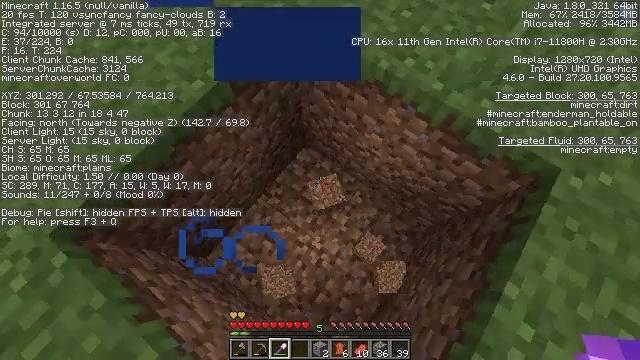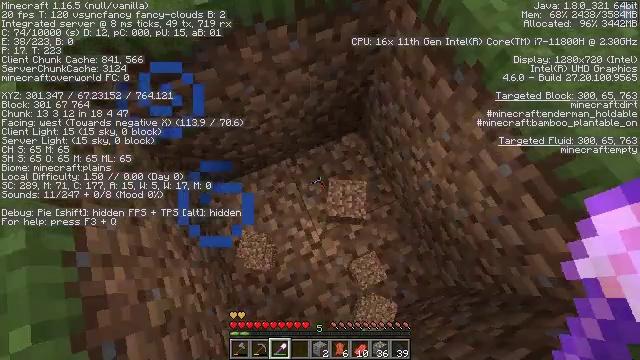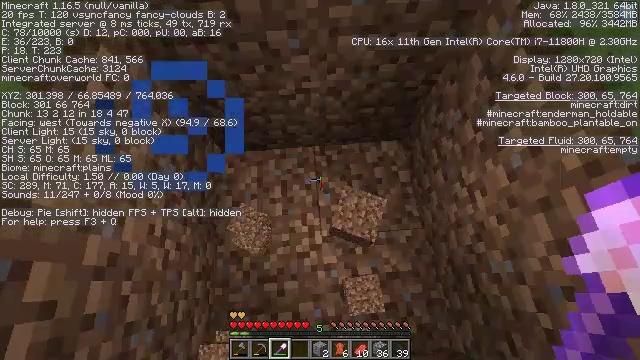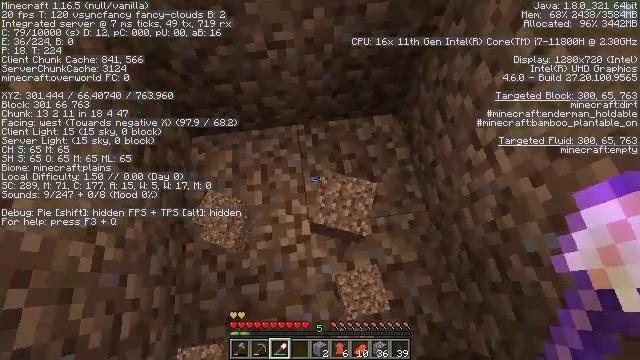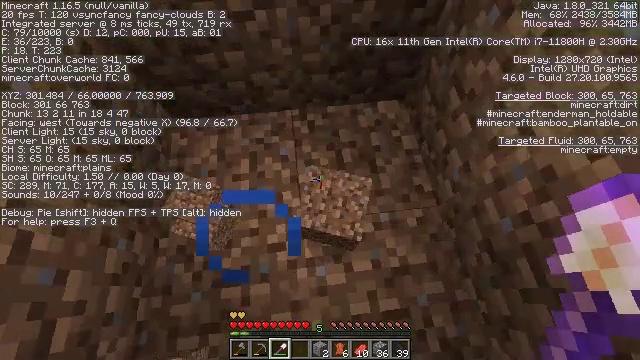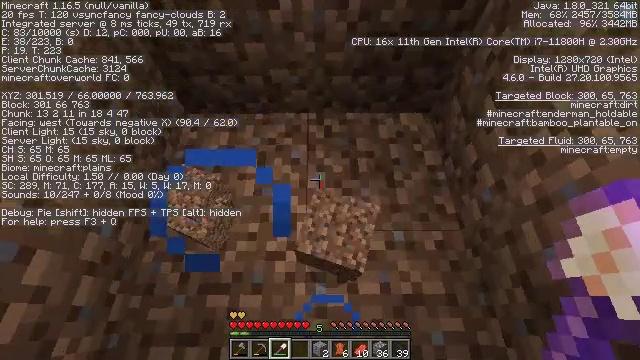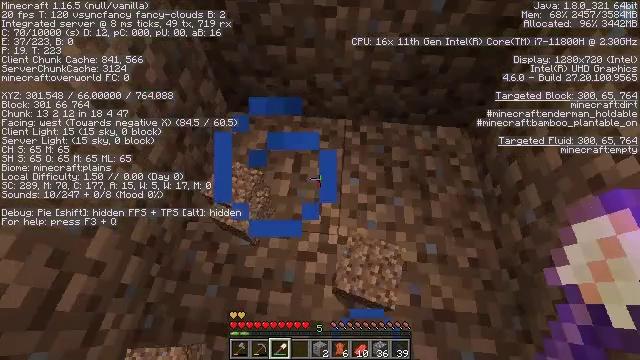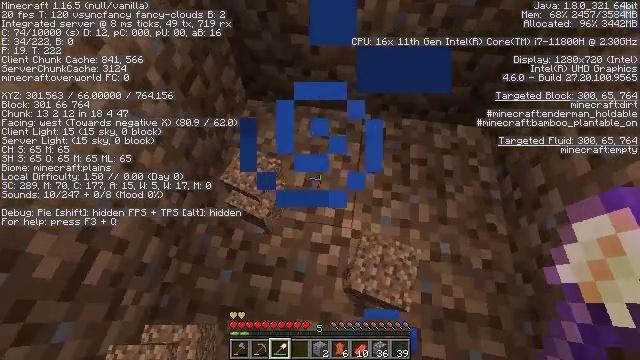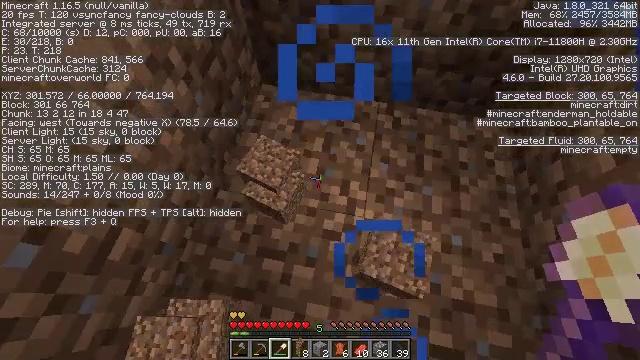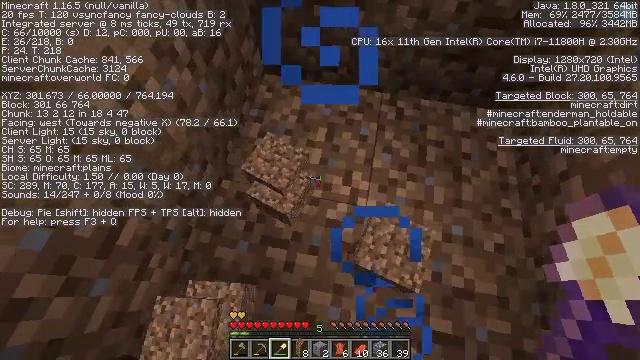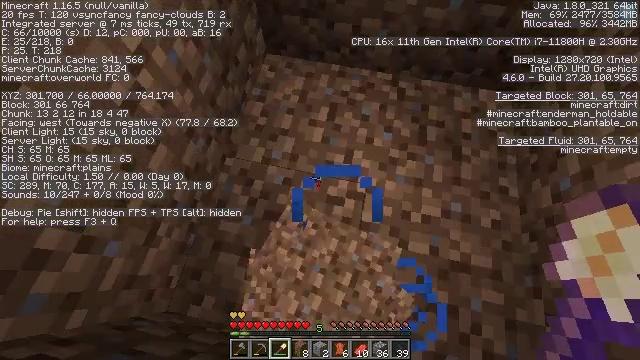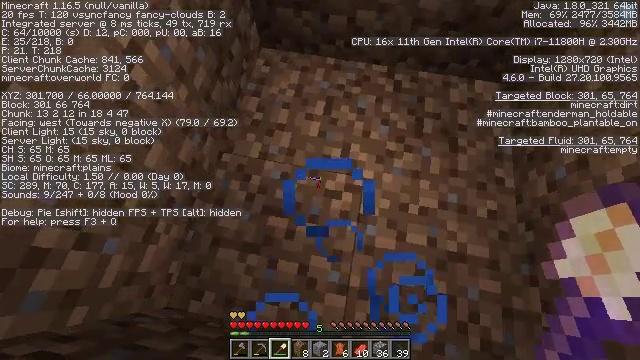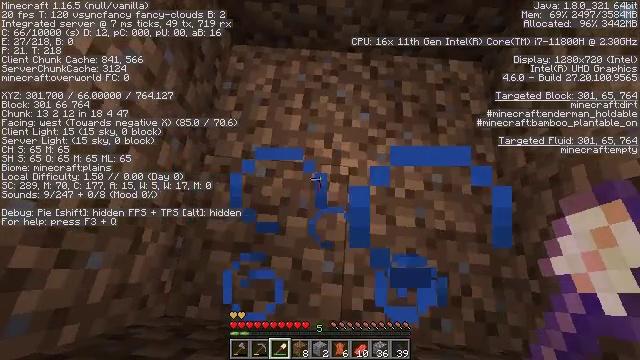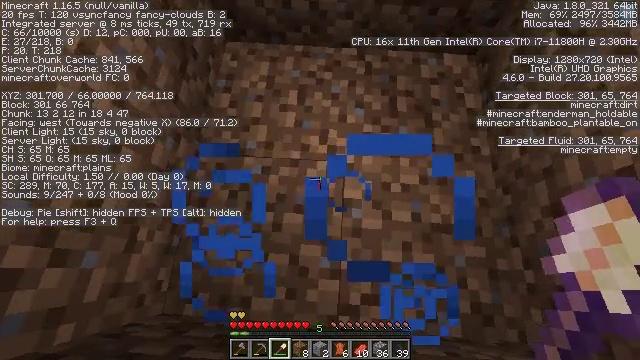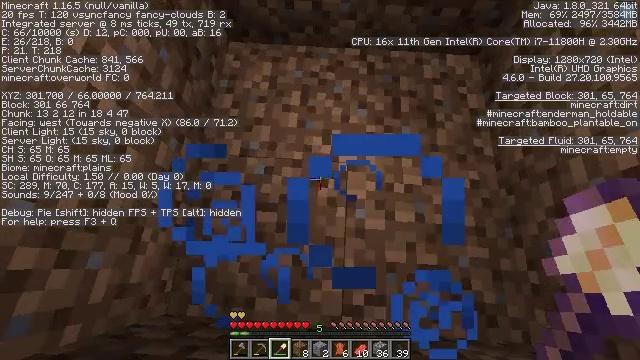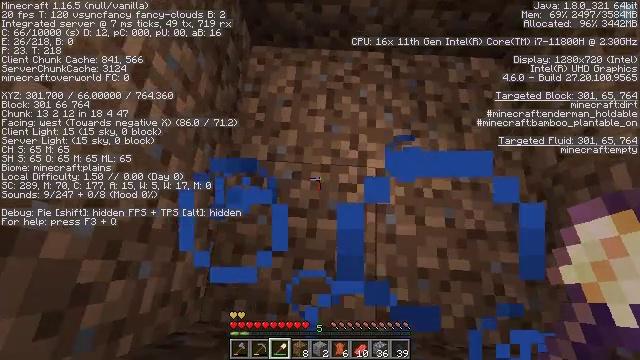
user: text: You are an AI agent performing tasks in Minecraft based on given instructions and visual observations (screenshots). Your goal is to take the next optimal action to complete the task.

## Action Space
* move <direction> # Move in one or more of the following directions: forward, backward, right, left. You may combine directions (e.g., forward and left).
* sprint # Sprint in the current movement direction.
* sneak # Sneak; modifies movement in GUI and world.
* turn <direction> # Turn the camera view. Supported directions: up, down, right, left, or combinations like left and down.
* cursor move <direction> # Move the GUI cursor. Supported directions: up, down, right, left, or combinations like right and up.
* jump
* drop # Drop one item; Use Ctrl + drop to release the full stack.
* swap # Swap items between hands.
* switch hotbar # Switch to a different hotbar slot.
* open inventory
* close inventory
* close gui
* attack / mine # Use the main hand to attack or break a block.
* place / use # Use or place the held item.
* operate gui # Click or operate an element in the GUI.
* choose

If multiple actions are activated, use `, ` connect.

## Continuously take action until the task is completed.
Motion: motion action
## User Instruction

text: Attack the ground to gather dirt.
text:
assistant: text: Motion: turn left
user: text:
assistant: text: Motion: turn left and up
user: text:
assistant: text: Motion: turn right
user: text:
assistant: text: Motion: move left, turn left and up
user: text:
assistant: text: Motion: move left, turn left and up
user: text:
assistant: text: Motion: move left, turn left and up
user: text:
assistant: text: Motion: turn left and down
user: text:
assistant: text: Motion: turn left and down
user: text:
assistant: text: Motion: move back, turn down
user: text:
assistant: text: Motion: move back, turn down
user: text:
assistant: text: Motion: move back, turn right and down
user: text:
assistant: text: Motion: turn right and down
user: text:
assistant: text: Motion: turn right
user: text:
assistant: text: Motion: move left
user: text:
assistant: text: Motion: move left
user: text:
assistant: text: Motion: turn right
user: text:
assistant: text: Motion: turn right
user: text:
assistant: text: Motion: turn right
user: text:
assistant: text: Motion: turn up
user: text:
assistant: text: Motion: no_op
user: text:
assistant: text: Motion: no_op
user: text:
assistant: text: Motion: turn right and down
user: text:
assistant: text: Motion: turn right
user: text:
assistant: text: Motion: no_op
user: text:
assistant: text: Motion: no_op
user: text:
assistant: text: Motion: no_op
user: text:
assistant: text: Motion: no_op
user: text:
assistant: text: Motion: no_op
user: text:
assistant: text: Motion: turn left and up
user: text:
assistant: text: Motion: no_op